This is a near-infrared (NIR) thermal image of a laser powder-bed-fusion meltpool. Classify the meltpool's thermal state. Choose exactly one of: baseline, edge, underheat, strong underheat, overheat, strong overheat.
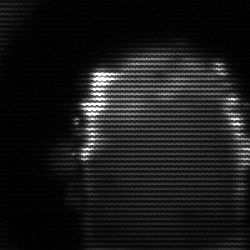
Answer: baseline